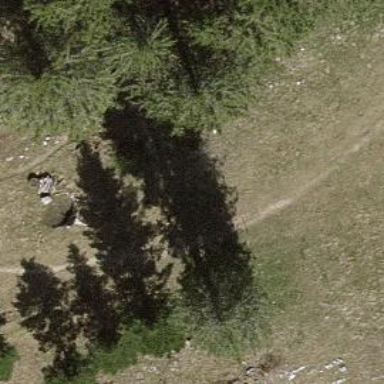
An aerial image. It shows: Path covered in grass.